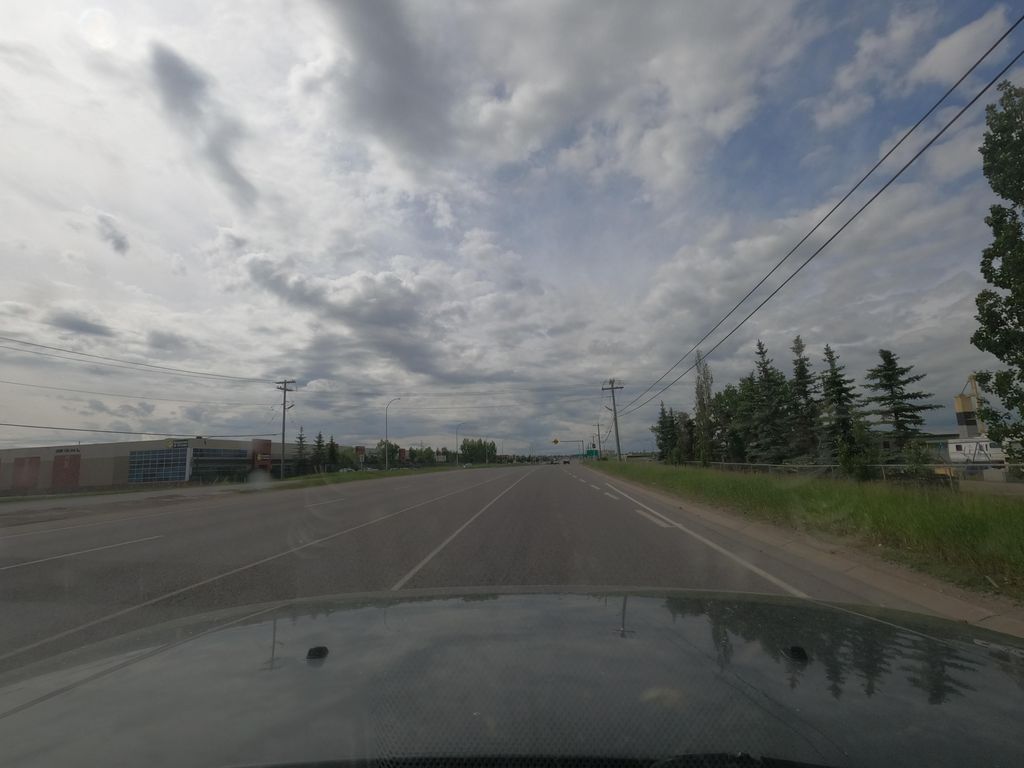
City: calgary